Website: home-depot
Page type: address-validator
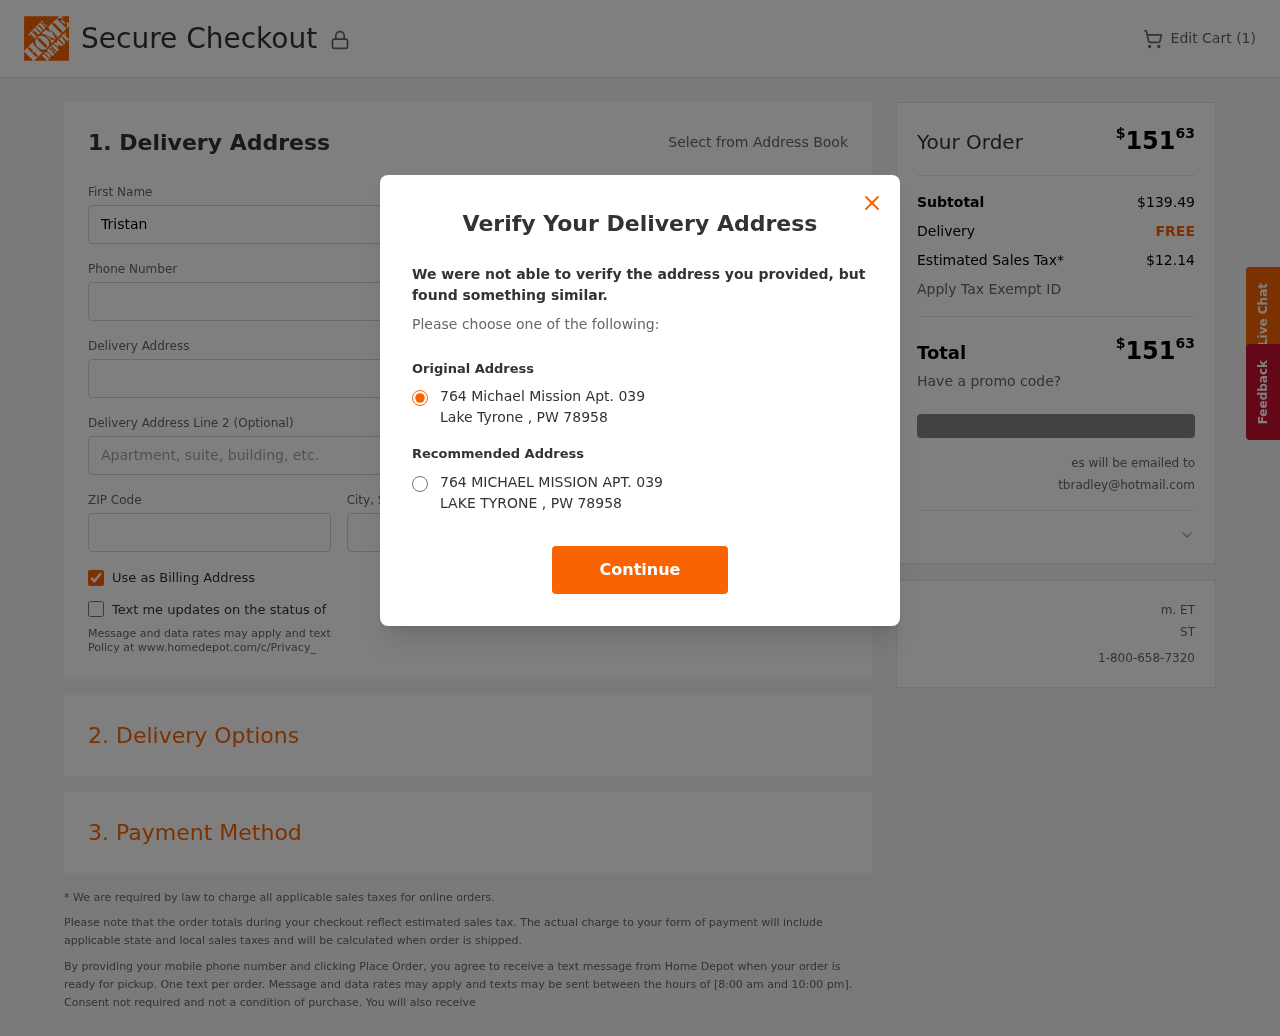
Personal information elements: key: PII_CITY
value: Lake Tyrone
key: PII_EMAIL
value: tbradley@hotmail.com
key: PII_POSTCODE
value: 78958
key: PII_STATE_ABBR
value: PW
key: PII_STREET
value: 764 Michael Mission Apt. 039
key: PII_FIRSTNAME
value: Tristan
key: PII_LASTNAME
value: Bradley
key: PII_PHONE
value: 8883665045
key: PII_CITY_STATE
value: Lake Tyrone, PW
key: PII_STREET_ALT
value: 764 MICHAEL MISSION APT. 039
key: PII_CITY_ALT
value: LAKE TYRONE
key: PII_STATE
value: PW
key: PII_POSTCODE_FULL
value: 78958
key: PII_POSTCODE_NUMERIC
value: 78958
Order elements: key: ORDER_NUM_ITEMS
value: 1
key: ORDER_TOTAL
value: $15163
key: ORDER_SUBTOTAL
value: $139.49
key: ORDER_SHIPPING_COST
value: FREE
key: ORDER_TAX
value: $12.14